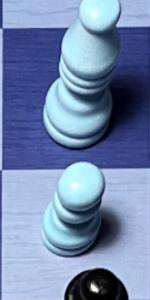
Label: Pawn_White